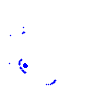
Particle: pion